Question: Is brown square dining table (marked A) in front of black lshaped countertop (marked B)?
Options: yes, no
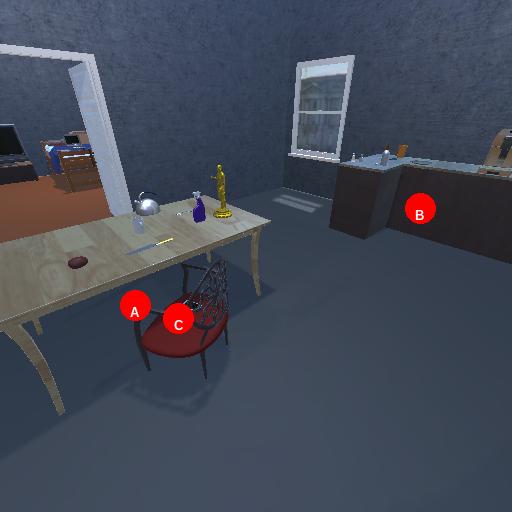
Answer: yes